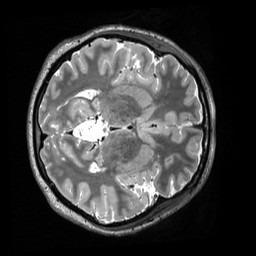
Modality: T2w
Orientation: axial
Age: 23
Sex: female
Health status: ill
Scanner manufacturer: siemens
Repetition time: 3.2 s